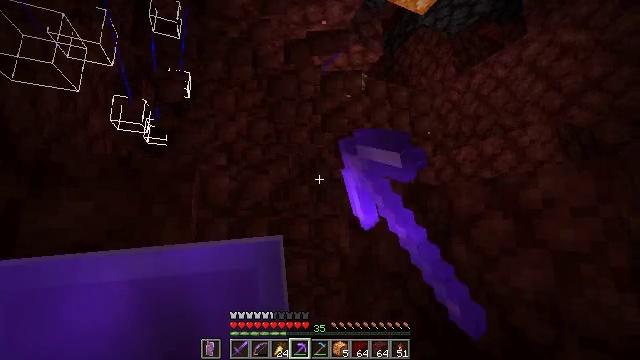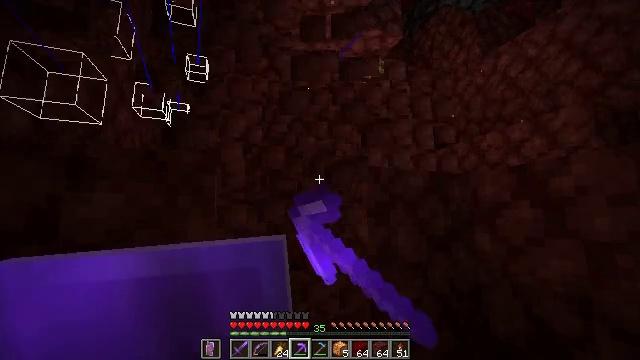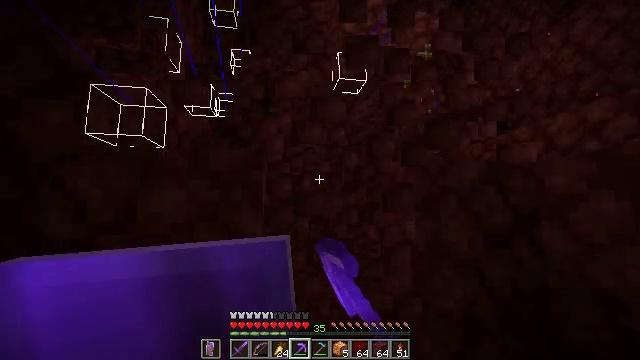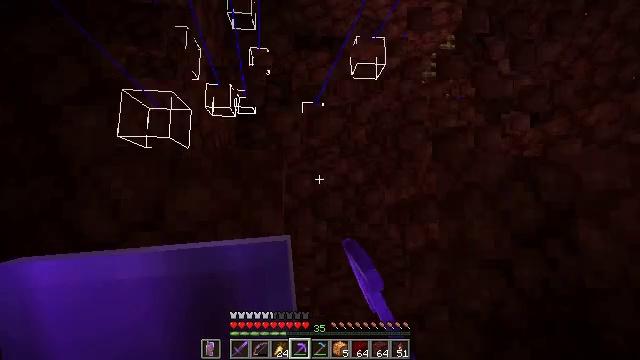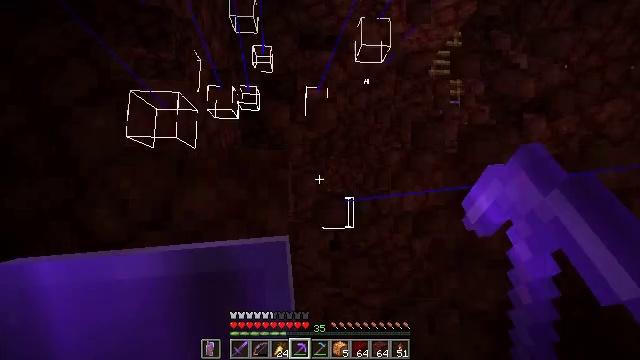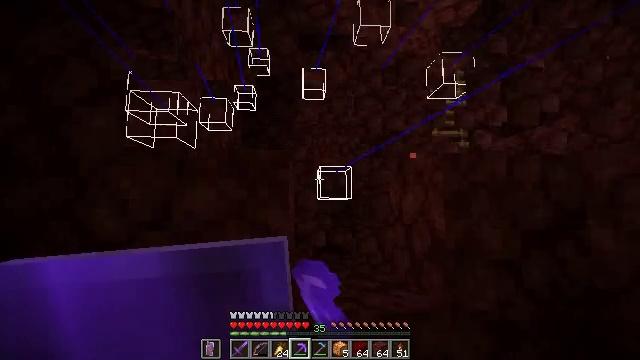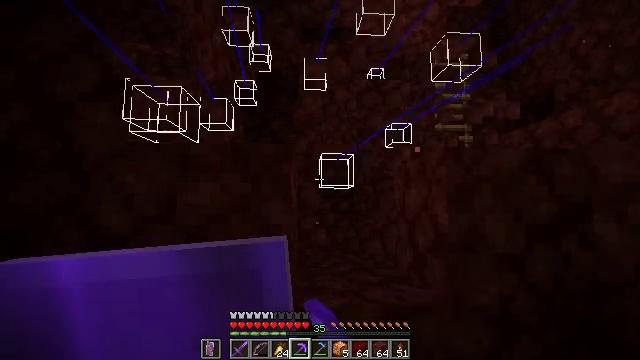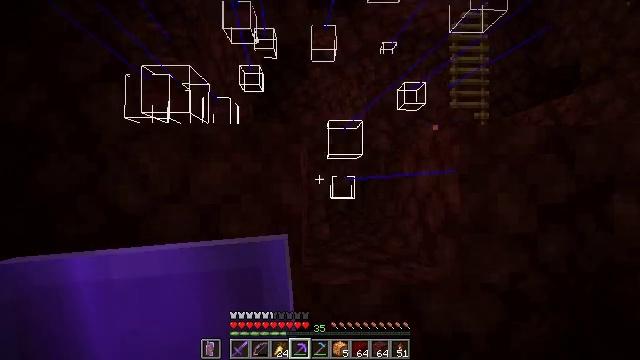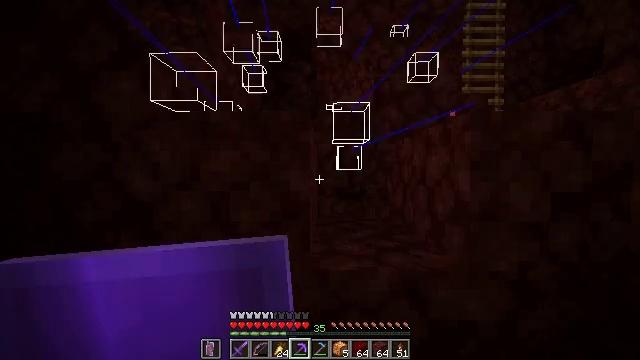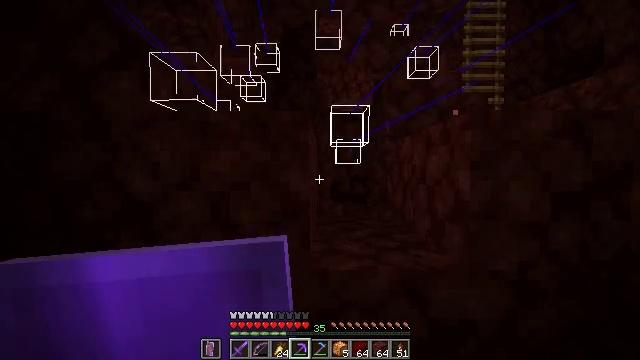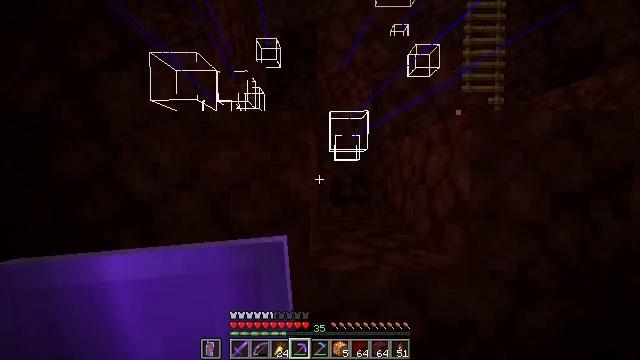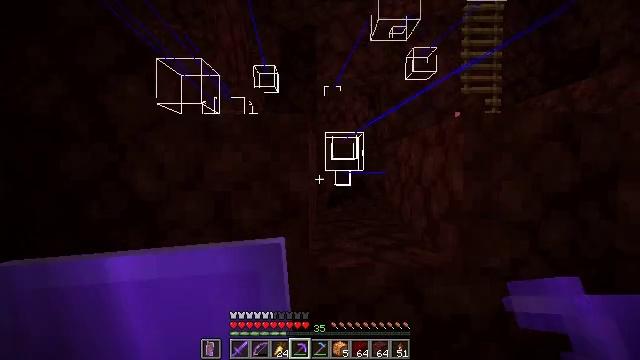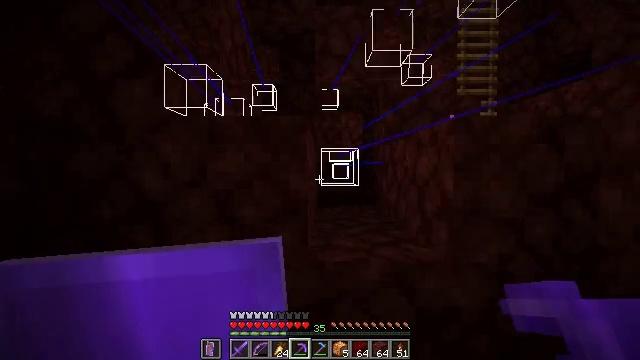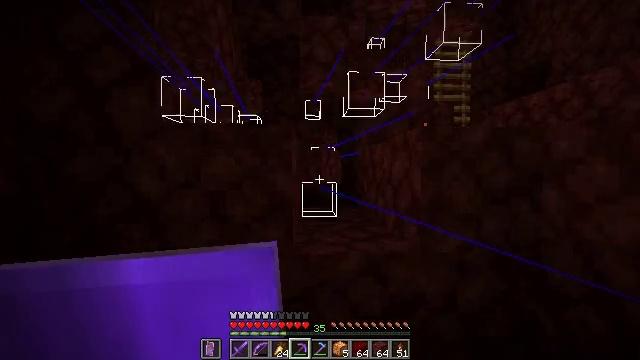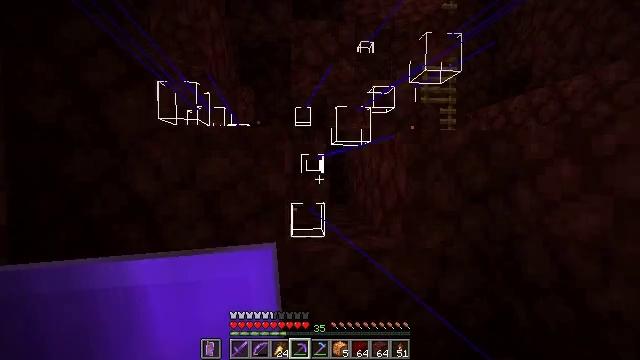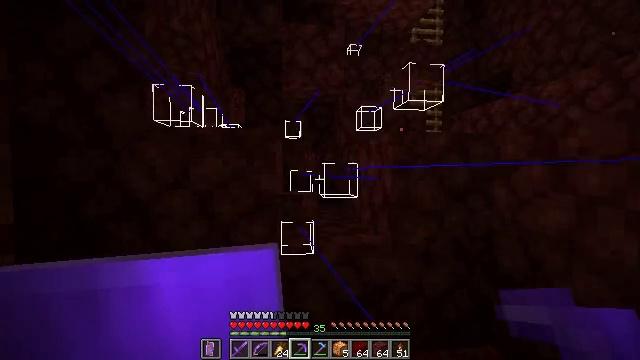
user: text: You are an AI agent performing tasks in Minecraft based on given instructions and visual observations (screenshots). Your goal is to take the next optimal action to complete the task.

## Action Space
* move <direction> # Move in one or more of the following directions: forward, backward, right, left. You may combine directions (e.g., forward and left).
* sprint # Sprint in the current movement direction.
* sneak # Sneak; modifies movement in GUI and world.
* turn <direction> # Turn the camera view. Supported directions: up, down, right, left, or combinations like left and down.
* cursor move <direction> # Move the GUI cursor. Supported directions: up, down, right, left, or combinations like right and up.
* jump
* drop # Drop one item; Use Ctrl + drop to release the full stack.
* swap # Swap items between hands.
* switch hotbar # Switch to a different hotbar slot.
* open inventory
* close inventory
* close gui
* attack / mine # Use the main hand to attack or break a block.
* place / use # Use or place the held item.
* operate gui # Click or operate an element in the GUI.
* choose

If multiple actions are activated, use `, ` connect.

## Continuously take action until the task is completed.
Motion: motion action
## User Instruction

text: Gather netherrack as a building material.
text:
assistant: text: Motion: turn left and down, attack / mine
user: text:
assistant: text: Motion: turn left and down, attack / mine
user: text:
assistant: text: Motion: turn left, attack / mine
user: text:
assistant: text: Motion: turn left, attack / mine
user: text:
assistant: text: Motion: attack / mine
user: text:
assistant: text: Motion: turn down, attack / mine
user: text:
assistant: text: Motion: turn left and down, attack / mine
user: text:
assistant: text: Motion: turn left and down, attack / mine
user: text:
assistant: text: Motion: attack / mine
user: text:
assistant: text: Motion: attack / mine
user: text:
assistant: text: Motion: move back, attack / mine
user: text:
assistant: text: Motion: move back, attack / mine
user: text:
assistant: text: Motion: move back, turn right, attack / mine
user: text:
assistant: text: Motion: turn right, attack / mine
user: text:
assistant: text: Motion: turn right, attack / mine
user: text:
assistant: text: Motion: turn right, attack / mine
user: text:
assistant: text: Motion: attack / mine
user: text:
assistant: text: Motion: turn left, attack / mine
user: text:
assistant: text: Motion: turn left and down, attack / mine
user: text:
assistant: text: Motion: turn left, attack / mine
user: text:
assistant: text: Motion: turn left, attack / mine
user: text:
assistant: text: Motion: attack / mine
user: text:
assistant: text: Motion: attack / mine
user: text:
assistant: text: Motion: turn right and down, attack / mine
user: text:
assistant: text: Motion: turn right and down, attack / mine
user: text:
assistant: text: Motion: turn right, attack / mine
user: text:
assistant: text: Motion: turn right, attack / mine
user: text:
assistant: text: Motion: turn right, attack / mine
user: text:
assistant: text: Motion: turn right, attack / mine
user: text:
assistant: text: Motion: turn right, attack / mine